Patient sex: M
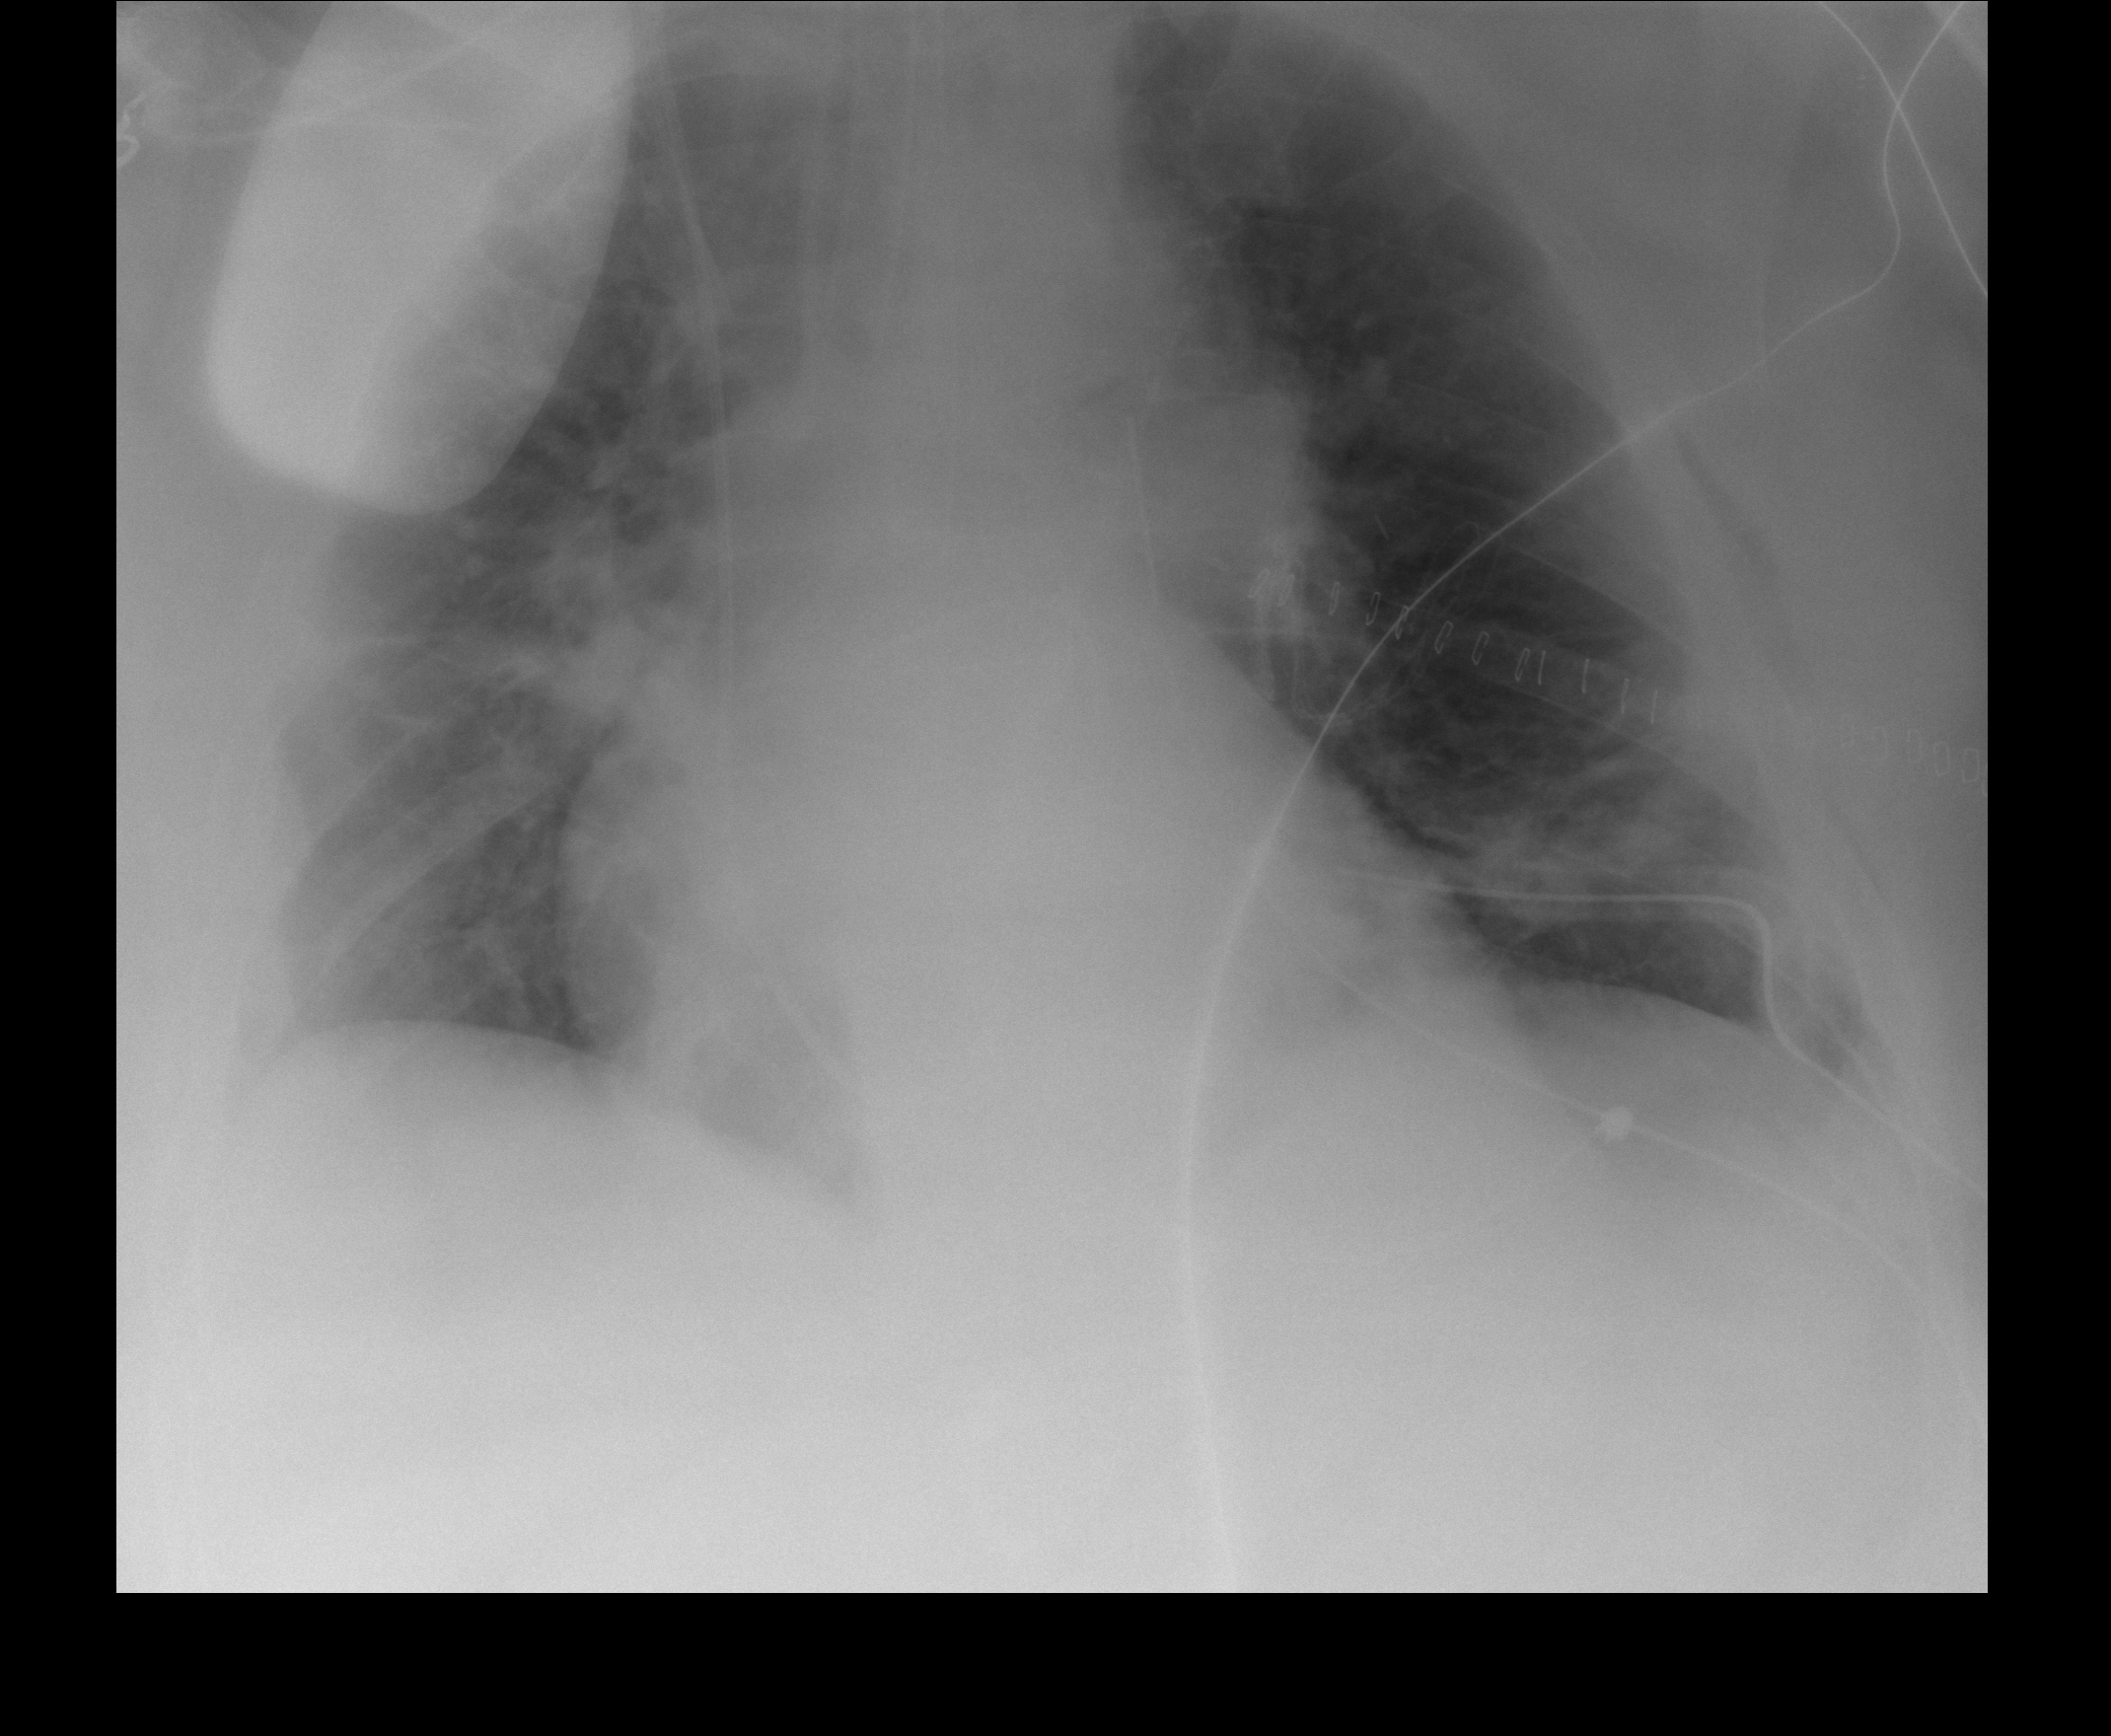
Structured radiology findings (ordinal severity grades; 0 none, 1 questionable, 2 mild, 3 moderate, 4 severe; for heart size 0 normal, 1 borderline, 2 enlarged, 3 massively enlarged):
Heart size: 2
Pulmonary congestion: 2
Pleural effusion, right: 1
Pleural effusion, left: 0
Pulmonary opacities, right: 0
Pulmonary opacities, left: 0
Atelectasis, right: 2
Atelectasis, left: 2